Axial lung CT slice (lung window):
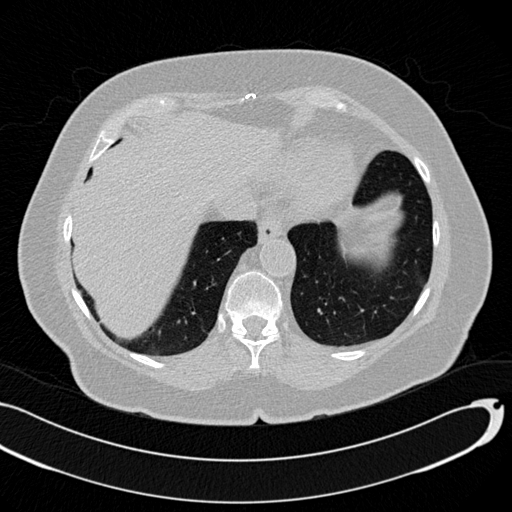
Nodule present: no